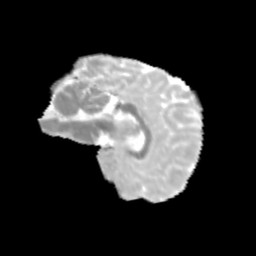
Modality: MD
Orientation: sagittal
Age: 13
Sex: female
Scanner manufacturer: siemens
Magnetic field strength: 3 T
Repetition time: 3.8 s
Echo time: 0.07 s